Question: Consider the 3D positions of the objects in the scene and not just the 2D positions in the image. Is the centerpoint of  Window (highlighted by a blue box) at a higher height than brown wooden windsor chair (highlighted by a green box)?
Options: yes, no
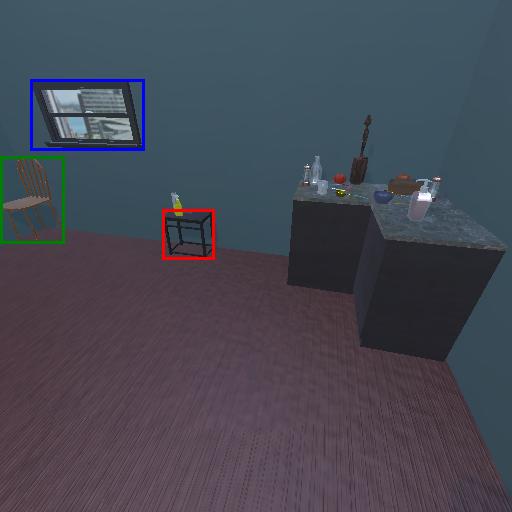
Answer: yes